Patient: sex M, age 52
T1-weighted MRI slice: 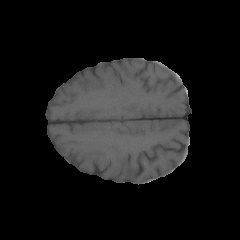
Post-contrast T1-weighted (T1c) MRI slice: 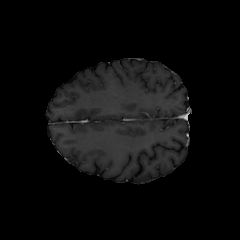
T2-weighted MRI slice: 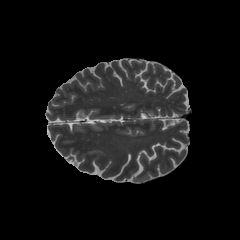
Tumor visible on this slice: yes
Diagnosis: Astrocytoma, IDH-mutant
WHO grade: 3